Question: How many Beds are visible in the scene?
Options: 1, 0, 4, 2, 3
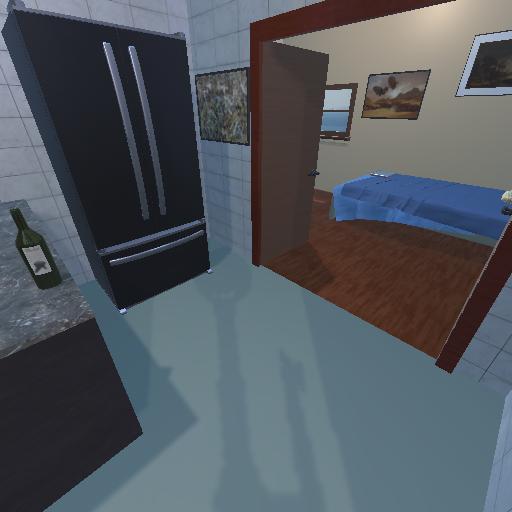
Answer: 1